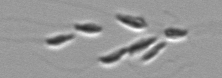
Label: Dinobryon